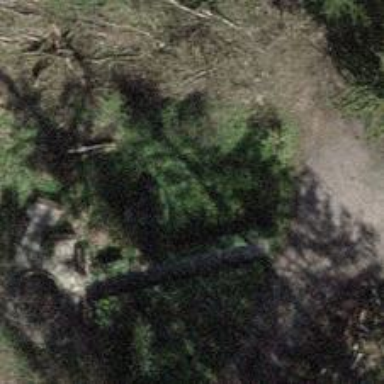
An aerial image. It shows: Historic wayside cross.